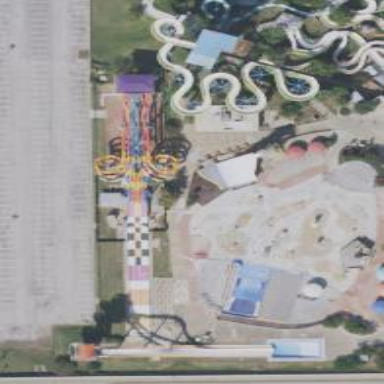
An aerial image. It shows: Water slide attraction.